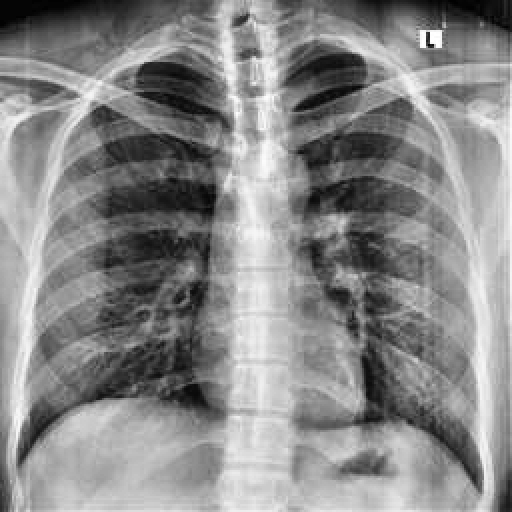
Finding: NORMAL